Aerial crown-view tile of a tropical tree (Barro Colorado Island, Panama), acquired 20250414:
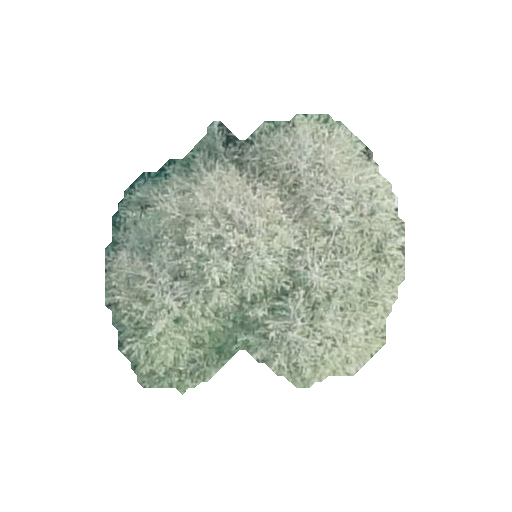
Species: Quararibea stenophylla
GBIF accepted scientific name: Quararibea stenophylla
Crown area: 95.177 m²